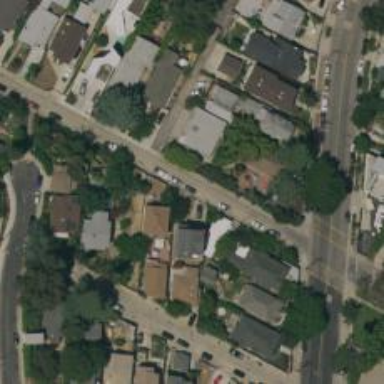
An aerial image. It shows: Alley classified as service road.